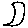
Label: moon